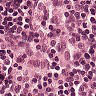
Metastatic tissue present: no